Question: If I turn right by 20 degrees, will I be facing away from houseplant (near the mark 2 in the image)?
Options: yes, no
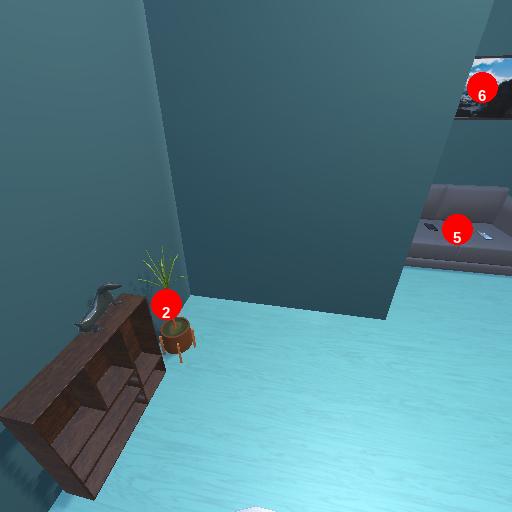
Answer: yes